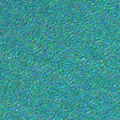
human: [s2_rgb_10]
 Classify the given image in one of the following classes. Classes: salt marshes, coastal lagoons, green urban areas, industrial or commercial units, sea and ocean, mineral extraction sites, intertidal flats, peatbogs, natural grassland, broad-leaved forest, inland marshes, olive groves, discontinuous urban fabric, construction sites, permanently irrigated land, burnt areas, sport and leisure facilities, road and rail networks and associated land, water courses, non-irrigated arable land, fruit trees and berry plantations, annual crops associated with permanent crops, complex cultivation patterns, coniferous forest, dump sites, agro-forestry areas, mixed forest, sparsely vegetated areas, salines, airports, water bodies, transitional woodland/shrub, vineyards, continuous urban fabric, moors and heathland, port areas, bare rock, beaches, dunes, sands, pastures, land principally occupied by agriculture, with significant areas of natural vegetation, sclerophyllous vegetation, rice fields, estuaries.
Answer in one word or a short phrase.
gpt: sea and ocean